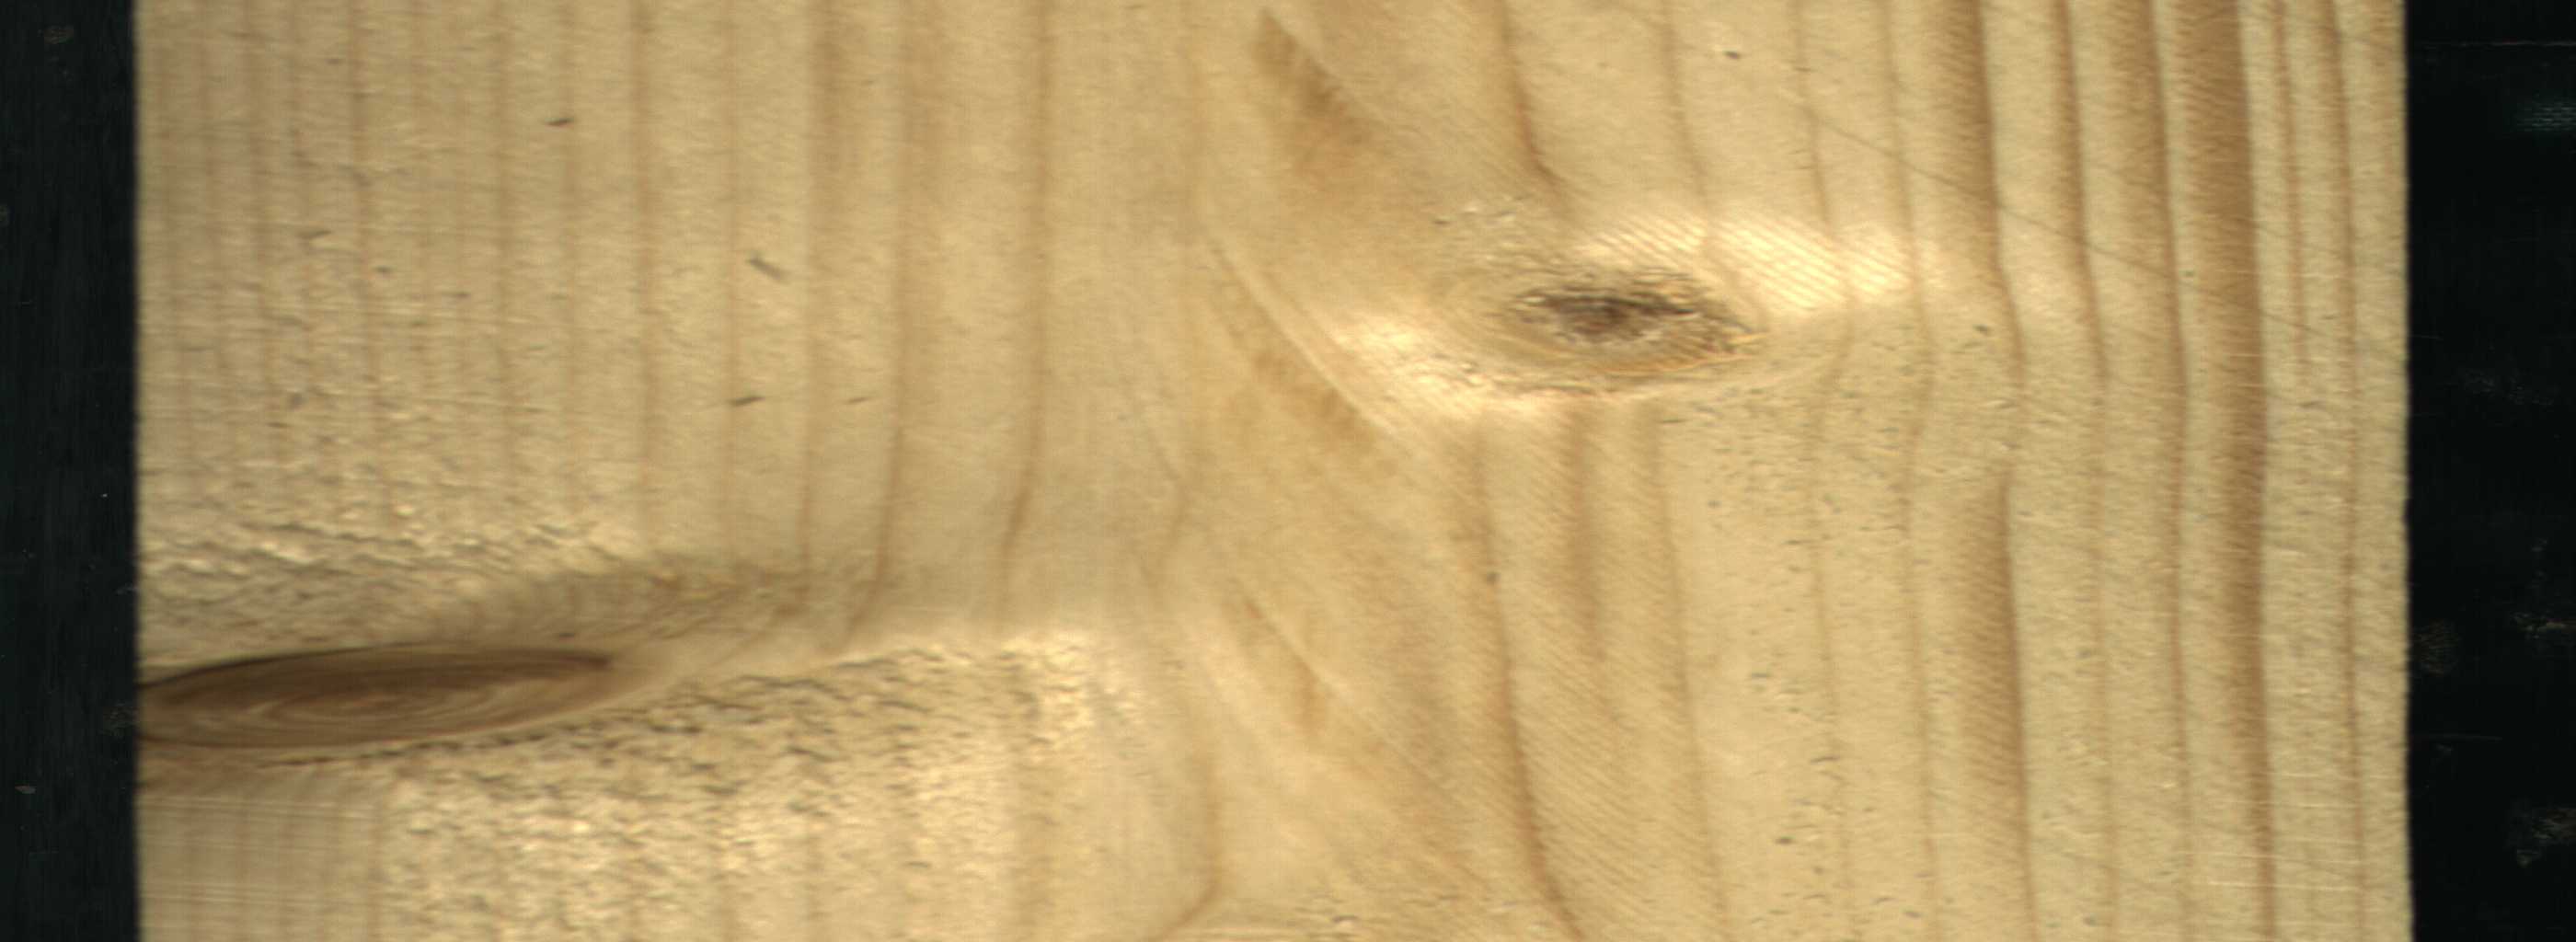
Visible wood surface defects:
Dead_Knot
Live_Knot